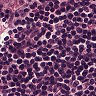
Metastatic tissue present: no